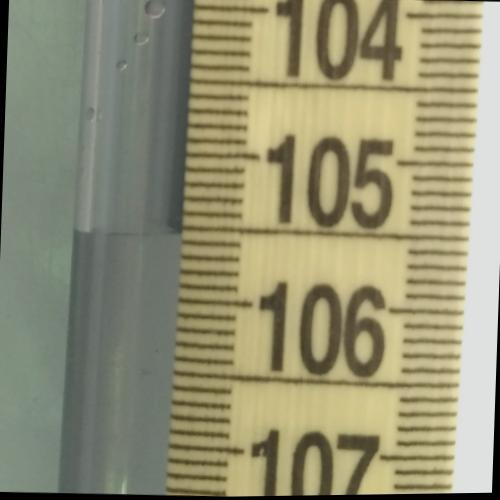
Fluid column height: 105.6 cm